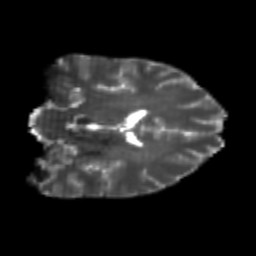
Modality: T2w
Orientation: coronal
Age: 22
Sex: male
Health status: healthy
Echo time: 0.074 s